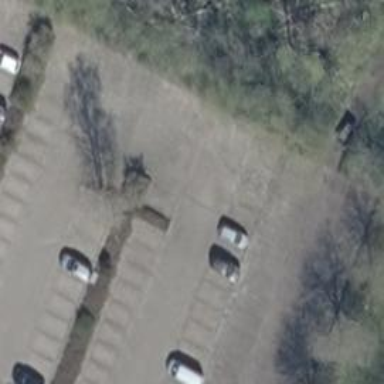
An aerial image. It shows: Parking aisle designated as service road.